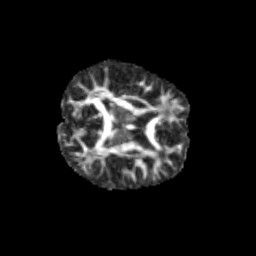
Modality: FA
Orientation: axial
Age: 11
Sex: female
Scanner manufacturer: siemens
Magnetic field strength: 3 T
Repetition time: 3.8 s
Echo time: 0.07 s